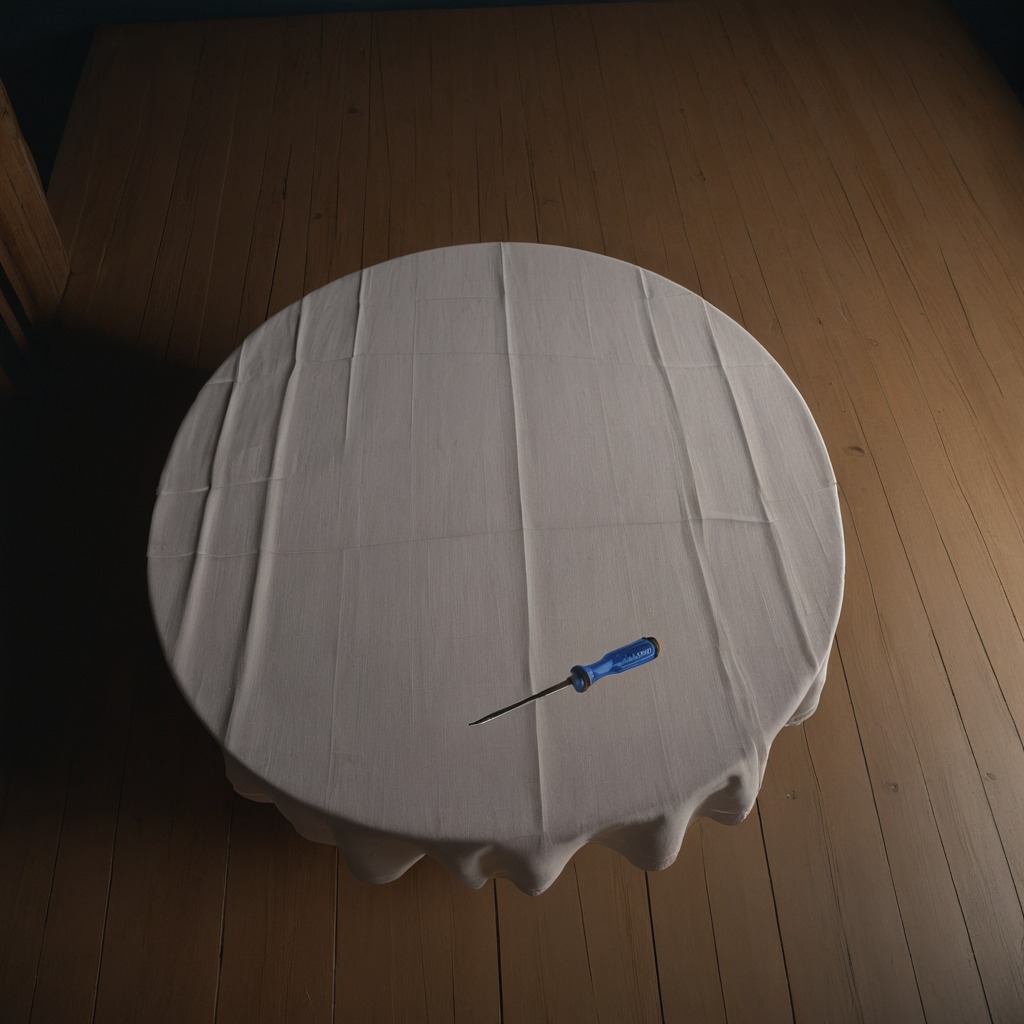
A screwdriver lying on the wooden table.